Field crop: maize
Growth stage: 2
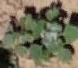
Species: chenopodium